Field crop: maize
Growth stage: 2
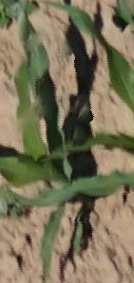
Species: maize